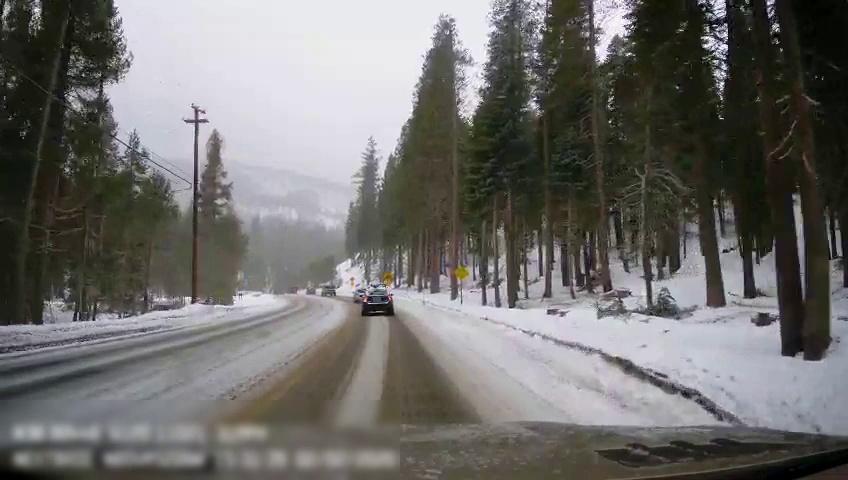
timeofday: Day
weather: Snowy
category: Drivable Space
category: Vehicles | SUV
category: Vehicles | Car
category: Vehicles | SUV
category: Traffic | Signs